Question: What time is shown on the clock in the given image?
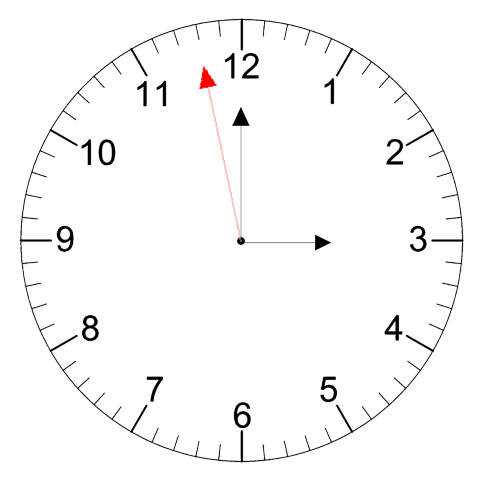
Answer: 02:59:58